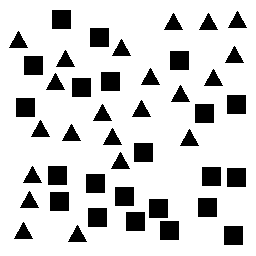
Squares: 22
Triangles: 22
Stars: 0
Total shapes: 44